Chest X-ray. View position: PA
Patient age: 24
Patient sex: M
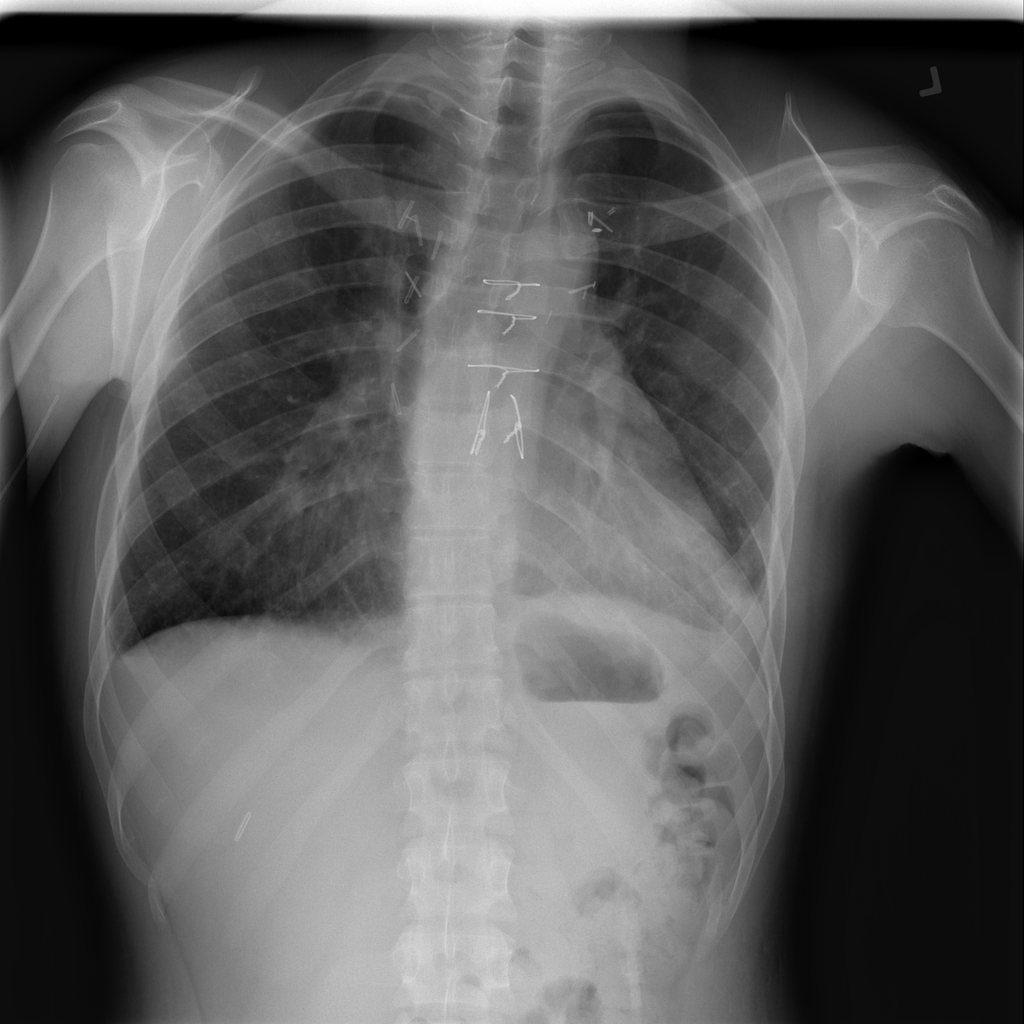
Finding: Pneumothorax